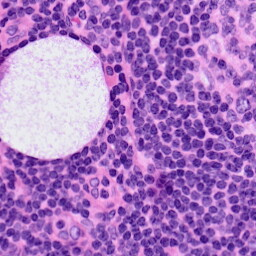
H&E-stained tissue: LymphNode